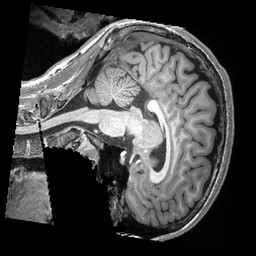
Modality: T1w
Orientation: sagittal
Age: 20
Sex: male
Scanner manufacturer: siemens
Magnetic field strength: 3 T
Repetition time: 2.3 s
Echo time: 0.00308 s